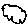
Label: cloud